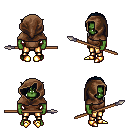
a pixel art fantasy rpg character, male body template, orc, green skin, brown sleeveless shirt, gold greaves, raven parted hairstyle, cloth hood, gold boots, spear, four views (front, back, left, right), 2x2 character sprite sheet, small pixel art, hard edges, no anti-aliasing